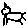
Label: cat